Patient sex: M
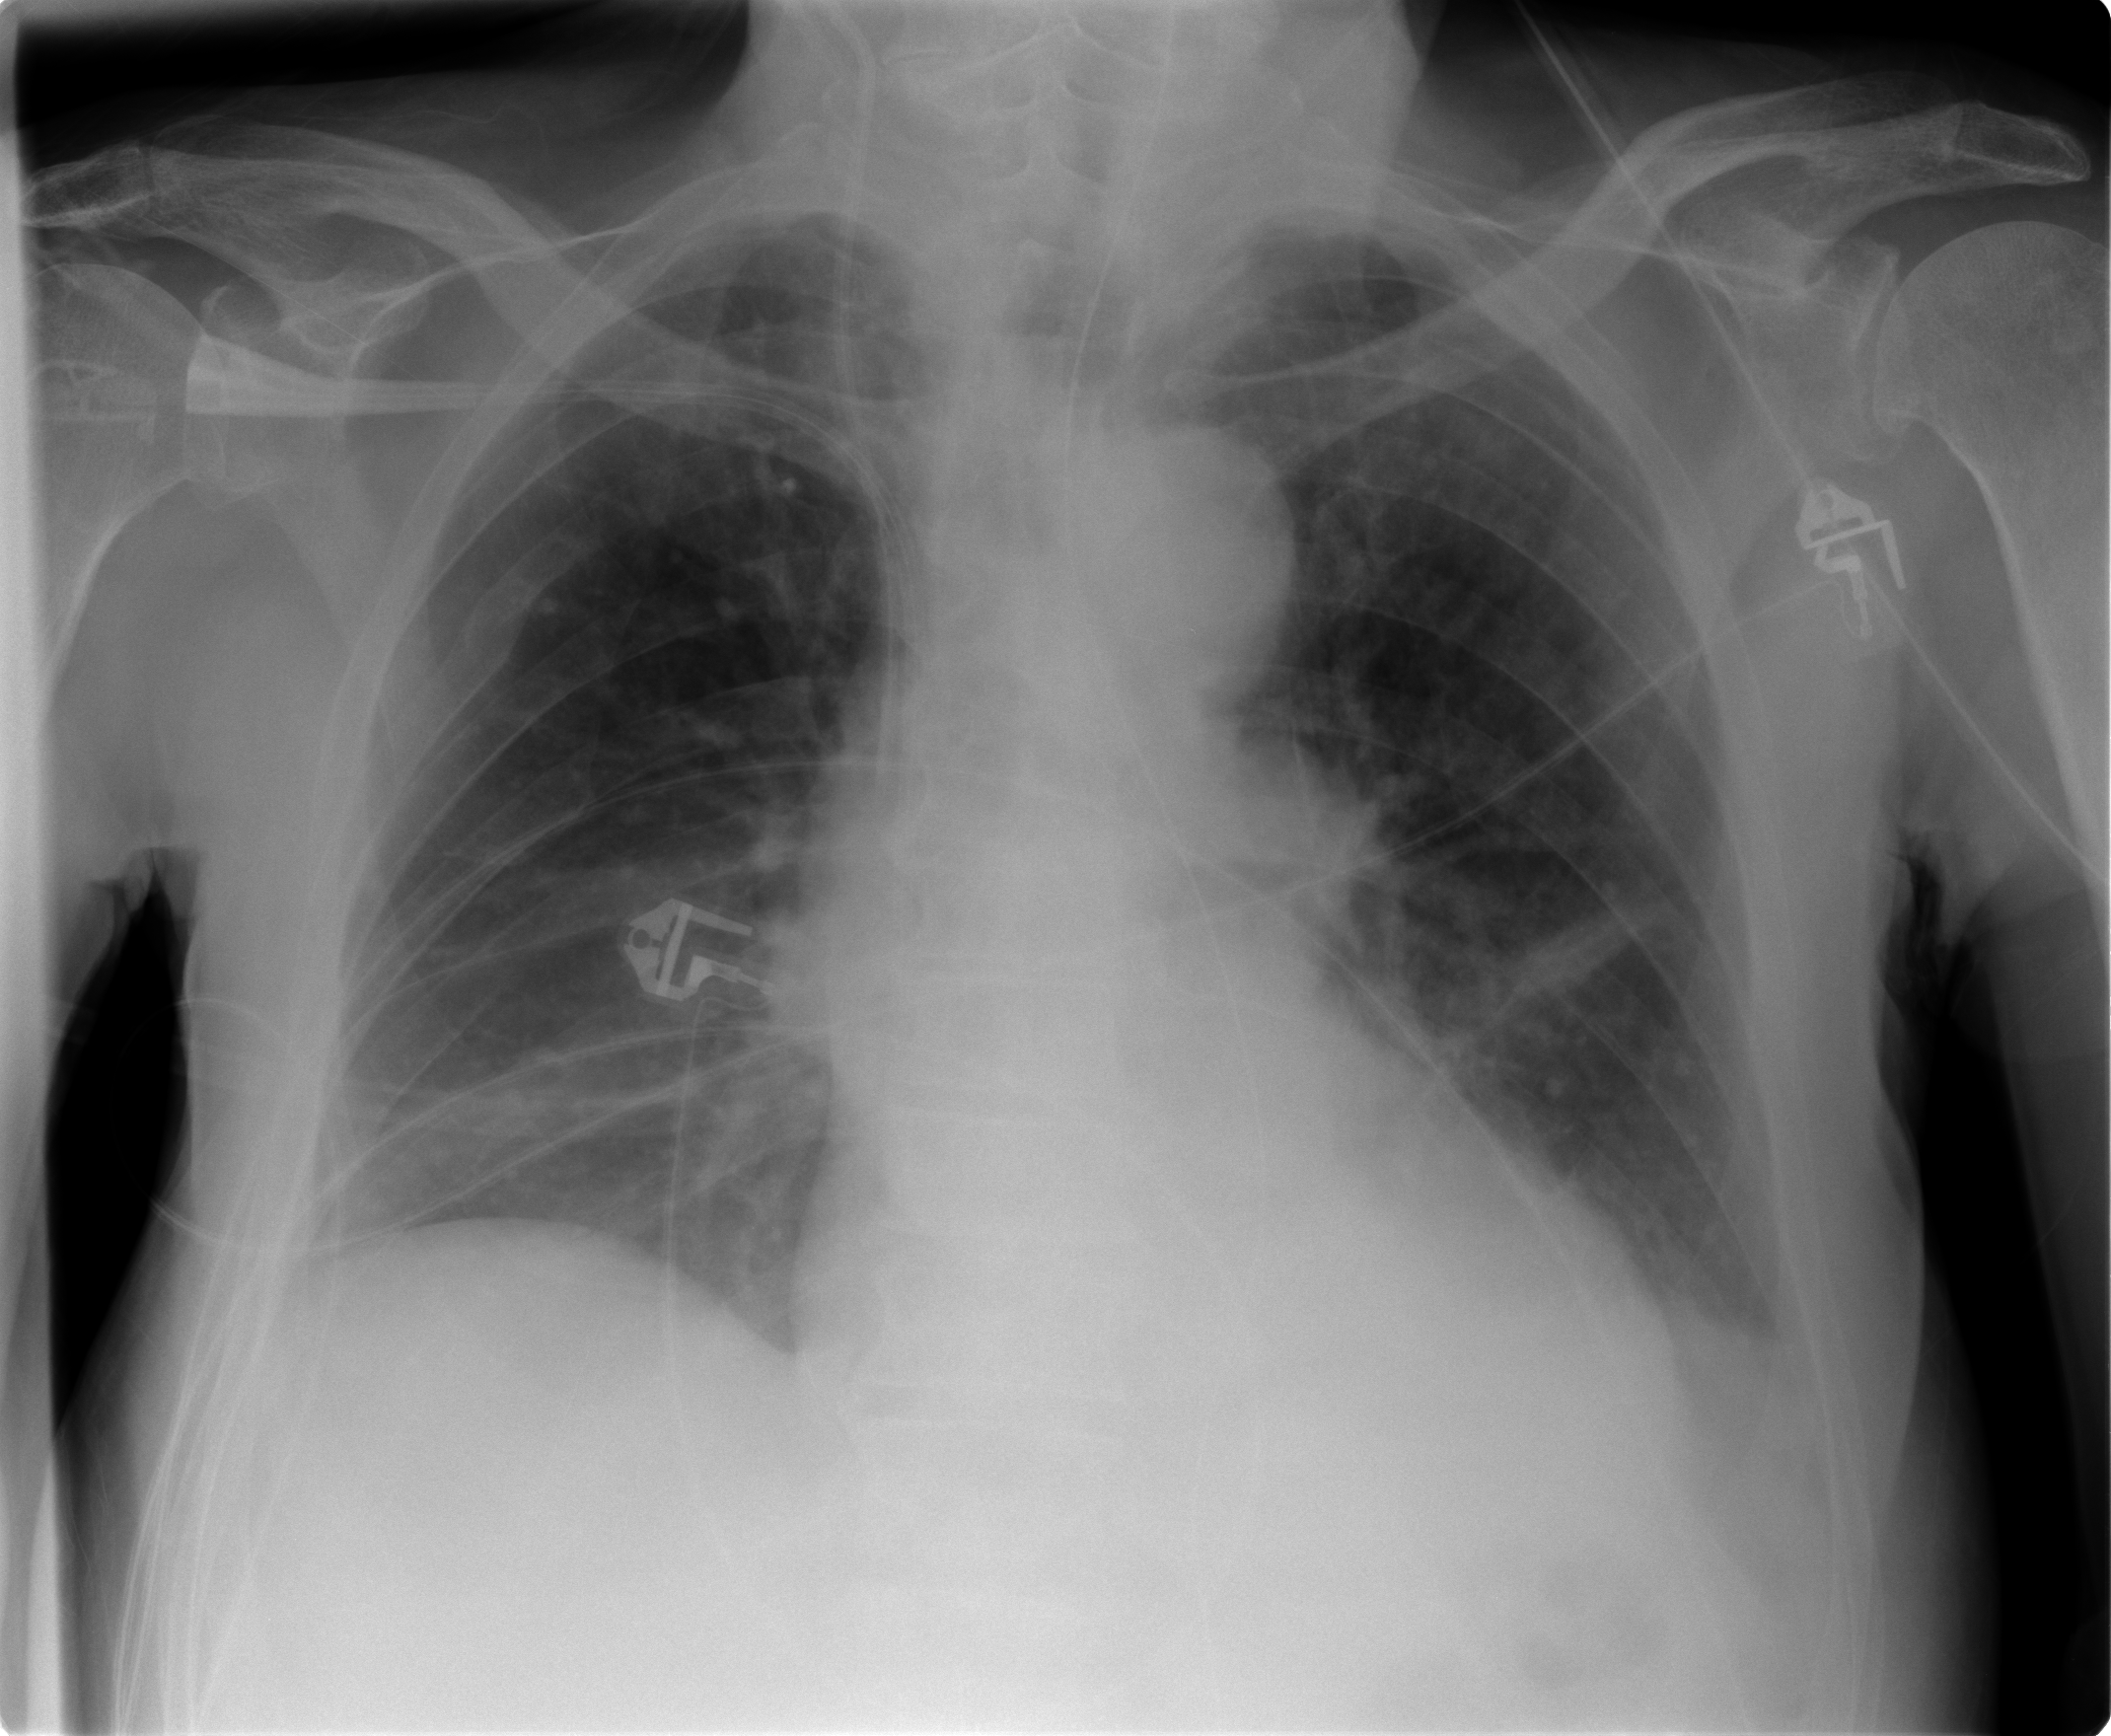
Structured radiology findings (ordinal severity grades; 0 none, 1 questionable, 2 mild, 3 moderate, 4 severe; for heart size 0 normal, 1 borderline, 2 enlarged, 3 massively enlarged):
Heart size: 2
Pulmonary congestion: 2
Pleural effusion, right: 0
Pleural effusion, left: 2
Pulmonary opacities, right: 0
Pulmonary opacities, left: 0
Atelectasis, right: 2
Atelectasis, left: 2